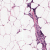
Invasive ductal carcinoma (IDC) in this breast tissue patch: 0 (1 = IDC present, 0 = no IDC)